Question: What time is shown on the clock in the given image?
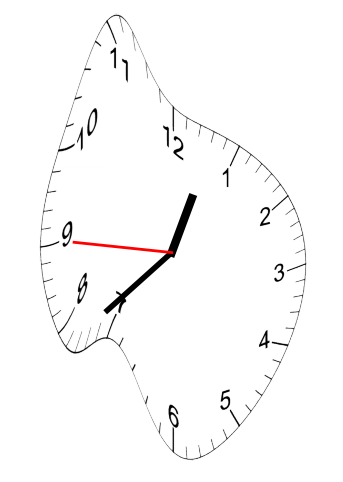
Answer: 12:37:45